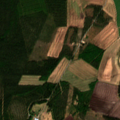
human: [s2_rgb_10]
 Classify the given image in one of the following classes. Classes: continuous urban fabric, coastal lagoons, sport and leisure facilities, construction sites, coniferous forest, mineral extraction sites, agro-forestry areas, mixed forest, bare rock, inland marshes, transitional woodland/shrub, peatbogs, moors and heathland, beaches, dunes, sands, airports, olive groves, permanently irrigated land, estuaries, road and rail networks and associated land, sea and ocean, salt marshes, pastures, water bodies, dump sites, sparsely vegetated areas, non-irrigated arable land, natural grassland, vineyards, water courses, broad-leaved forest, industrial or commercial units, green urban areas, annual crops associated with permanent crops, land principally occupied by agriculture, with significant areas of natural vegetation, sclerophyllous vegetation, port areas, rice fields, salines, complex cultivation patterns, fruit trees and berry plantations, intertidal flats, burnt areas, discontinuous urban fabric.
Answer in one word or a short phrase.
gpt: non-irrigated arable land, coniferous forest, mixed forest